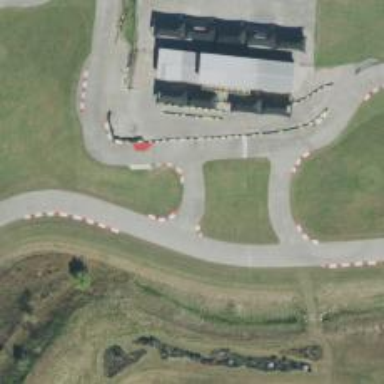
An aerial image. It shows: Karting raceway road for racing enthusiasts.